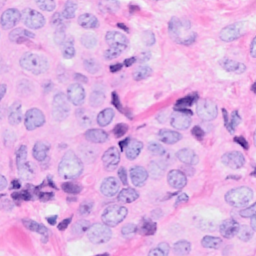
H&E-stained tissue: Breast